Field crop: maize
Growth stage: 2
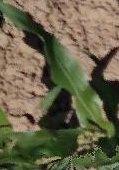
Species: maize